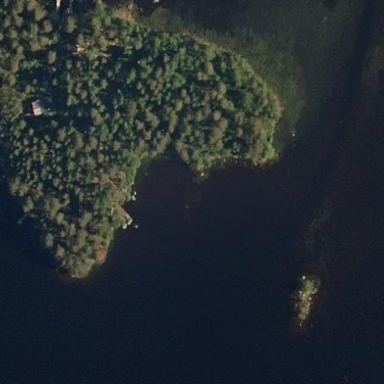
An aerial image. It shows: Islet.